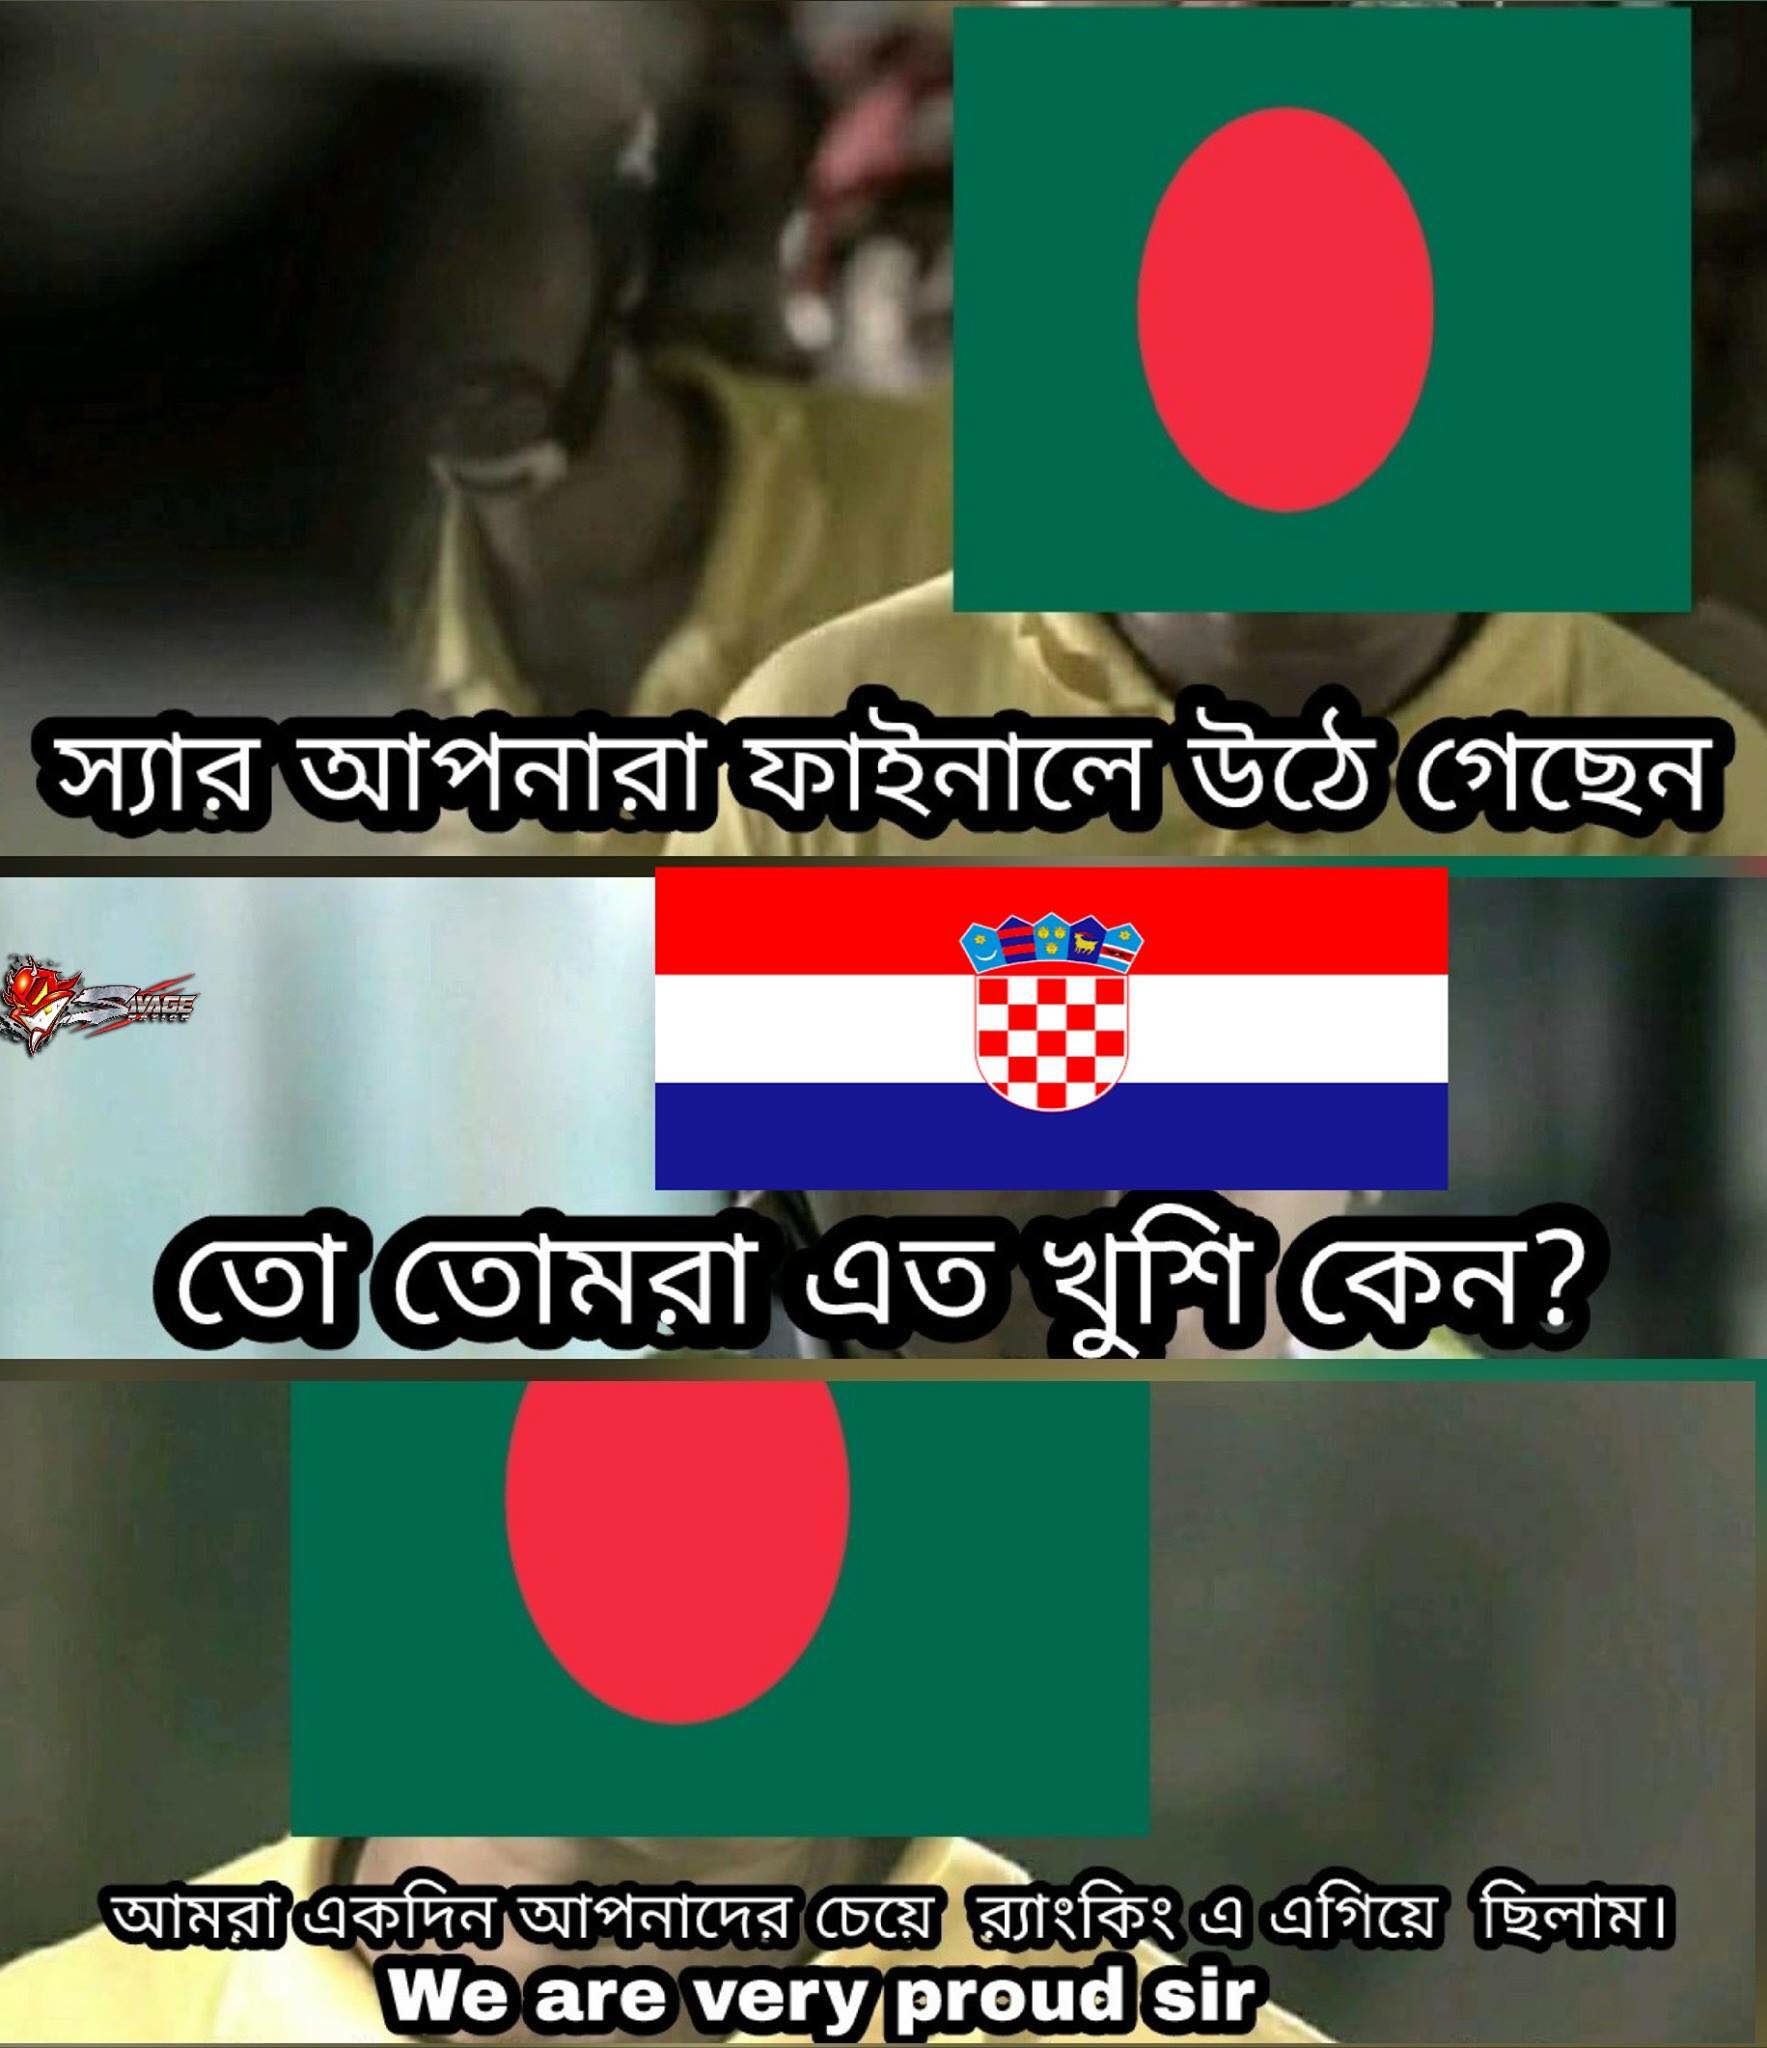
Caption: স্যার আপনারা ফাইনালে উঠে গেছেন    তো তোমরা এত খুশি কেন ?    আমরা একদিন আপনাদের চেয়ে র‍্যাংকিং এ এগিয়ে ছিলাম ।  We are very proud sir
Label: non-hate